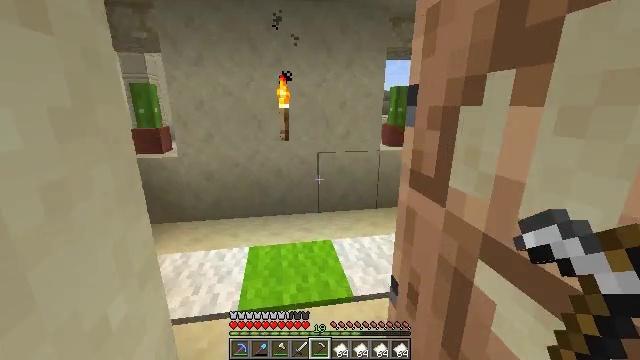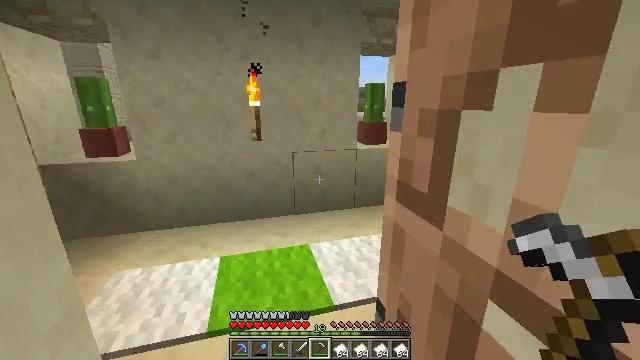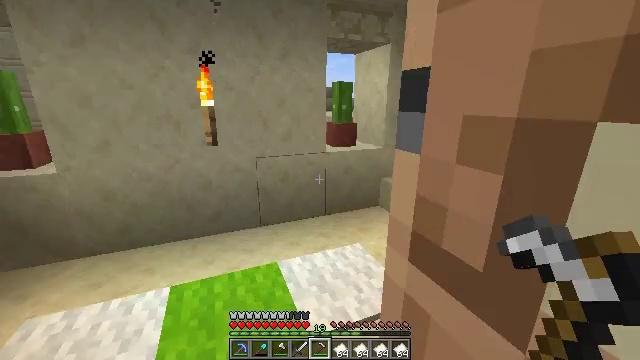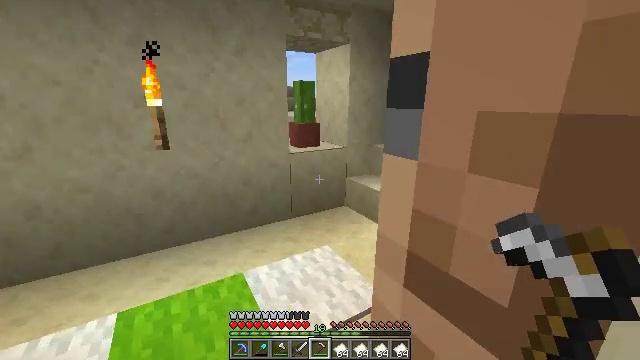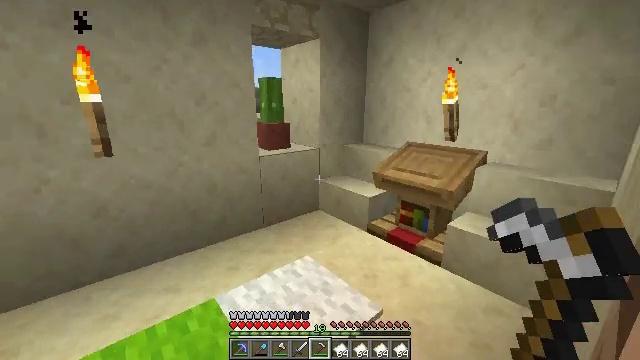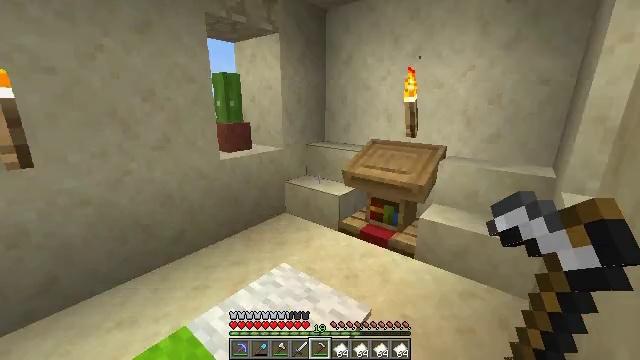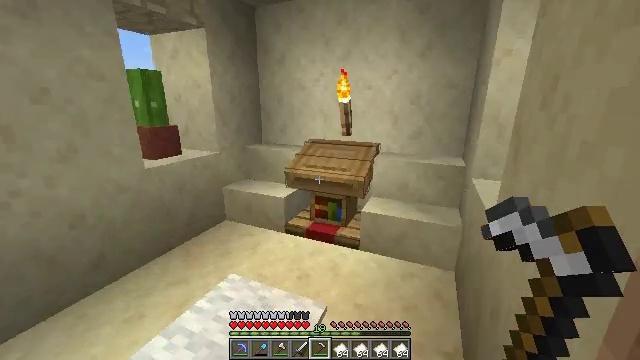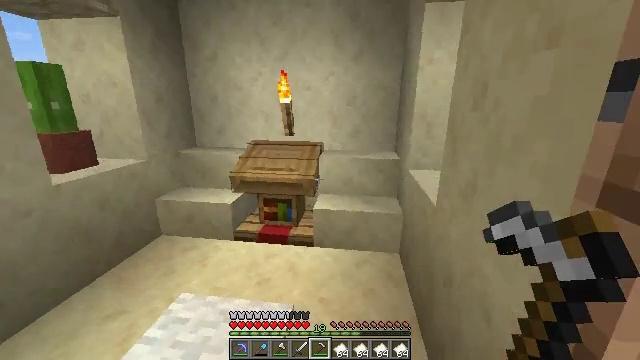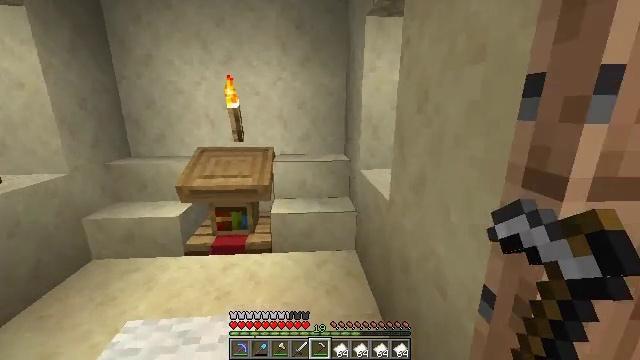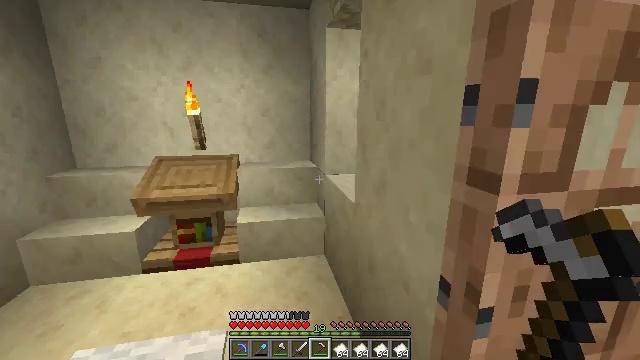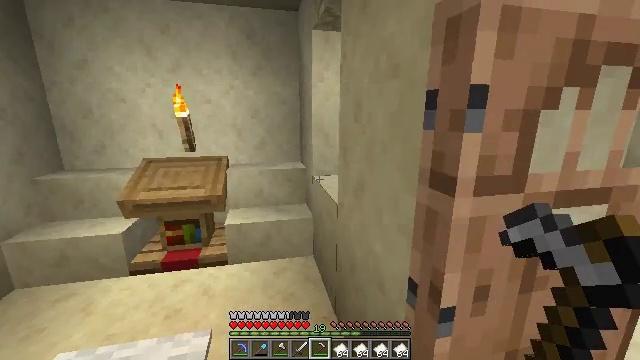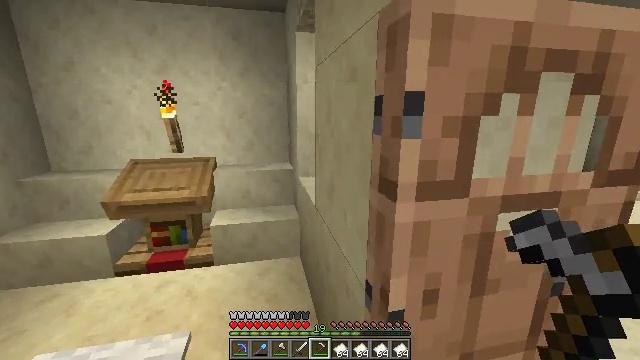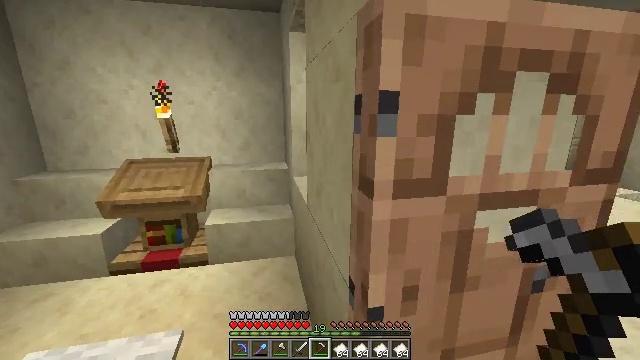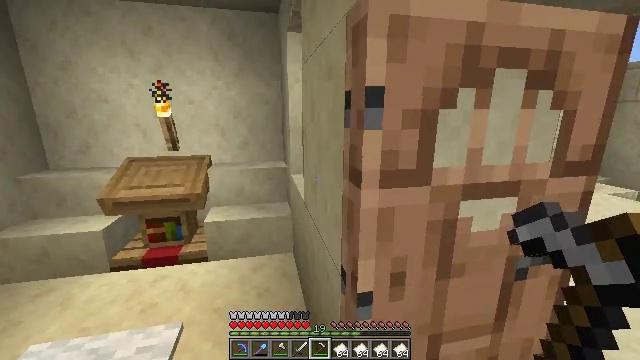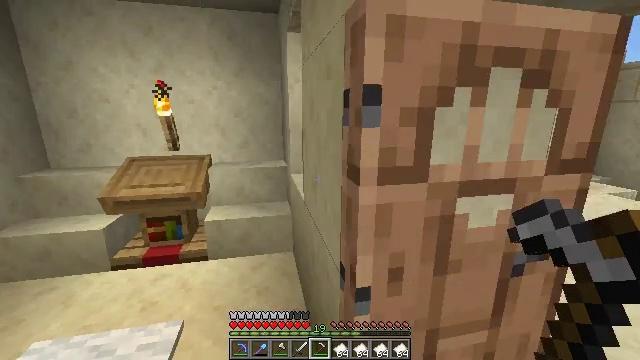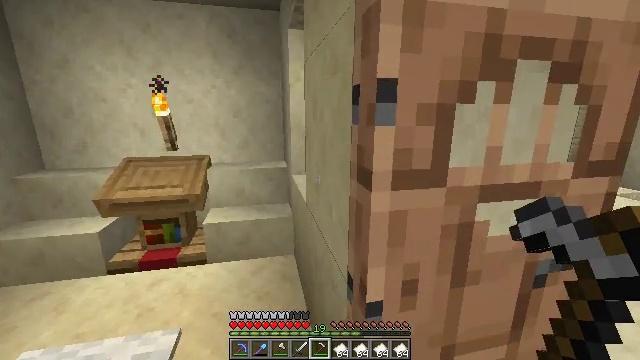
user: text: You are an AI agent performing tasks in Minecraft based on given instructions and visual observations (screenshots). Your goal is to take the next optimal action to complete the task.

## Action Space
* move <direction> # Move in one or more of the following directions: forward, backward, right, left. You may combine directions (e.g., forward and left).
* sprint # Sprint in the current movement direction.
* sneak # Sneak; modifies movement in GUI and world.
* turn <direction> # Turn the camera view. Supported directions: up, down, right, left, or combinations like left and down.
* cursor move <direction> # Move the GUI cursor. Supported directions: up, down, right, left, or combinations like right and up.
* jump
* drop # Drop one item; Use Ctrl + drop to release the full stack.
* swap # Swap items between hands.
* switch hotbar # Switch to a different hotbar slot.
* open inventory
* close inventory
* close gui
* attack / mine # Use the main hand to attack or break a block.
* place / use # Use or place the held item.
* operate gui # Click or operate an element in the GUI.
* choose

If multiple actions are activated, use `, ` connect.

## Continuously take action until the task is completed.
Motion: motion action
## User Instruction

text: Break the acacia wall sign to collect it.
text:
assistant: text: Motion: move forward, turn right
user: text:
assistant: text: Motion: move forward, turn right
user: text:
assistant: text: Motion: move forward and move left, turn right
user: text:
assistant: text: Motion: move forward and move left, turn right
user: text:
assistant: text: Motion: move left, turn right
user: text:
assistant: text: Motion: move left, turn right
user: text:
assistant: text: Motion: turn right
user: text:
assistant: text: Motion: turn right and up
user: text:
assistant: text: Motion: move right, turn right and up
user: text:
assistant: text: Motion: move right
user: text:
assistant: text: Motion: move right
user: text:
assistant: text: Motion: move right
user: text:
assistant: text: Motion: move right
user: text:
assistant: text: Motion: move forward and move right
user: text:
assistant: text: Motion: move forward and move right
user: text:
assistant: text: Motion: move forward and move right, turn right
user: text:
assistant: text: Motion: move forward and move right, turn right and up
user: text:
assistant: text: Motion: move forward and move right, turn right
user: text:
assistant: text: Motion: move forward, turn right and down
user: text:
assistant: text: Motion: move forward
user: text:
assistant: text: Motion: move forward
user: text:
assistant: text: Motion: move forward
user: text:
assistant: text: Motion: move forward
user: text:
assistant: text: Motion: move forward, turn right
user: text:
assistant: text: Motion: move forward, turn right
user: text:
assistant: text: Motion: move forward
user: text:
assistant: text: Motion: move forward and move left, turn left
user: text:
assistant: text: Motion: move forward and move left, turn left
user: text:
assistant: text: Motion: move forward and move left, turn left
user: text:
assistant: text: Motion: move forward and move left, turn left